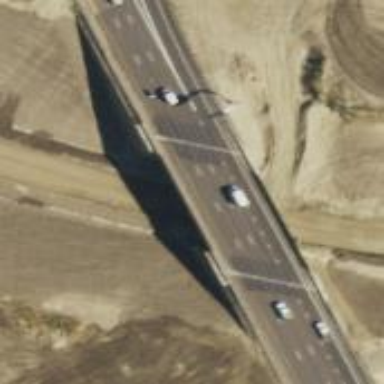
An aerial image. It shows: Motorway junction.